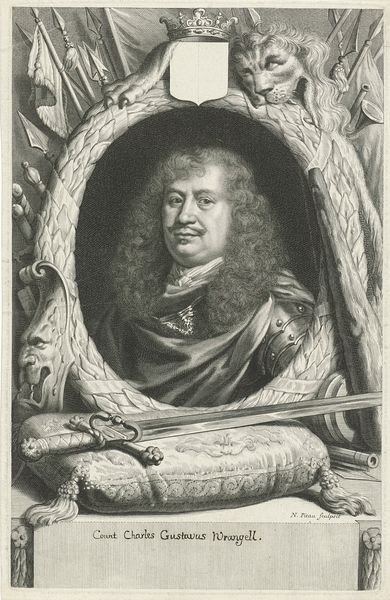
Titel: Portret van Carl Gustaf Wrangel
Künstler: Nicolas (I) Pitau
Standort: Amsterdam
Institution: Rijksmuseum
Schlagwörter: blätter, mann, blüten, bart, rahmen, sockel, bildnis, portrait, spiegel, gewand, haare, krone, locken, schrift, ansicht, fahnen, krieg, kissen, könig, lanze, büste, portait, schwert, waffe, adeliger, degen, kranz, lorbeerkranz, rüstung, wappen, pfote, lanzen, löwe, edelmann, graf, bommeln, krant, pisan, charles gustavus, wrangell, count